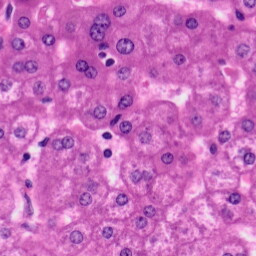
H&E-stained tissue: Liver